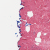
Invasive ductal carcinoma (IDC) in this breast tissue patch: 0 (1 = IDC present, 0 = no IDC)